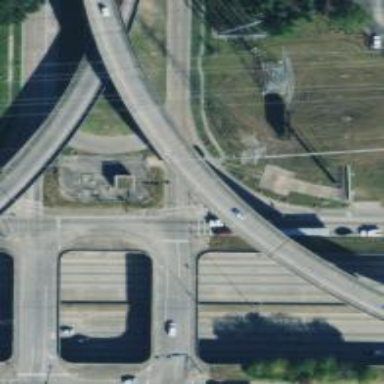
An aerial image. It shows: Trunk link highway with frontage road.